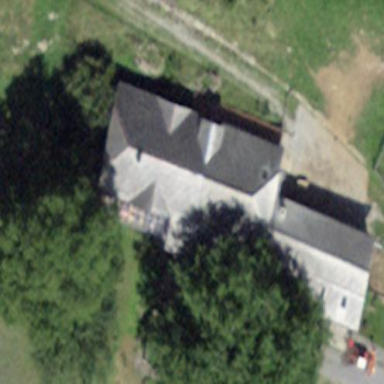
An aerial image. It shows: Farm building.